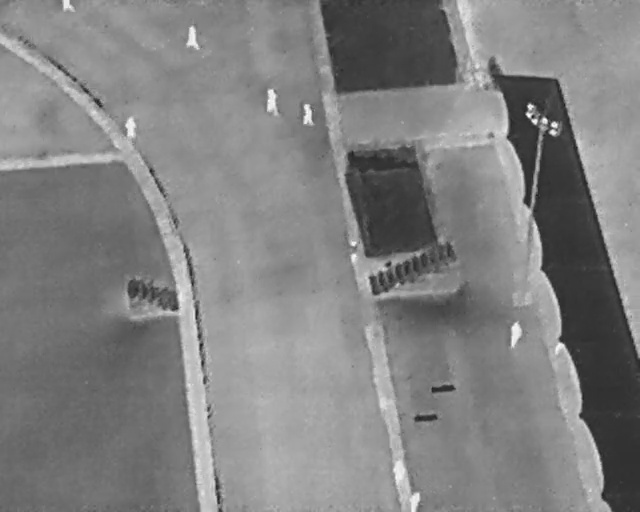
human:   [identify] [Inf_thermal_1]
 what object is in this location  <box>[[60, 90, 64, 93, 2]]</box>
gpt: <ref>1 large person at the bottom</ref>

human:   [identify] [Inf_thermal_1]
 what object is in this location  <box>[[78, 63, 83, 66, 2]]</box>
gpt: <ref>1 large person at the right</ref>

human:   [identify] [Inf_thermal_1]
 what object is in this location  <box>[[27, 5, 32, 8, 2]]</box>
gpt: <ref>1 large person at the top left</ref>

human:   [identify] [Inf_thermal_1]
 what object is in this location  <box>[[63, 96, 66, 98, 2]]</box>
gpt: <ref>1 medium person at the bottom</ref>